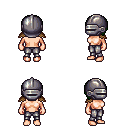
a pixel art fantasy rpg character, female body template, human, light skin, leather shoulder armor, metal pants, green pageboy hairstyle, metal helm, four views (front, back, left, right), 2x2 character sprite sheet, small pixel art, hard edges, no anti-aliasing